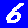
Digit: 6